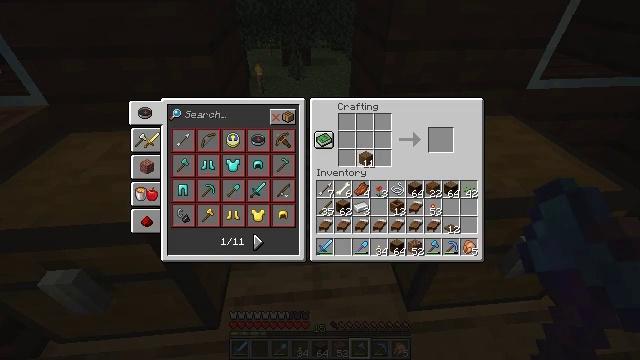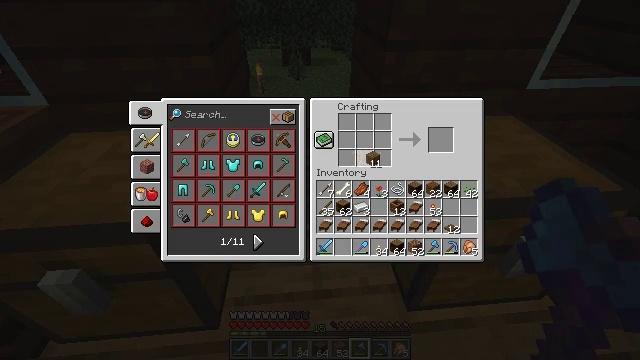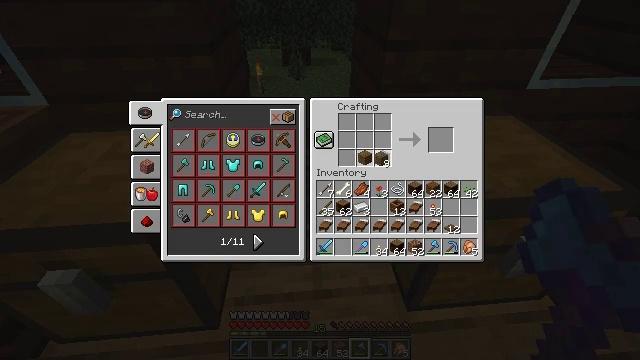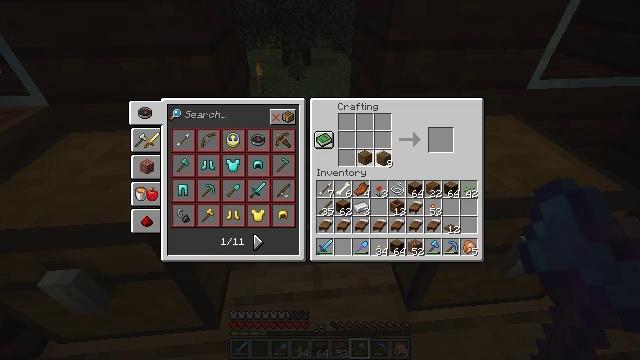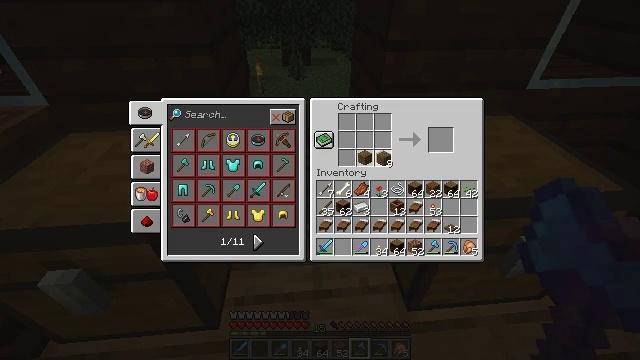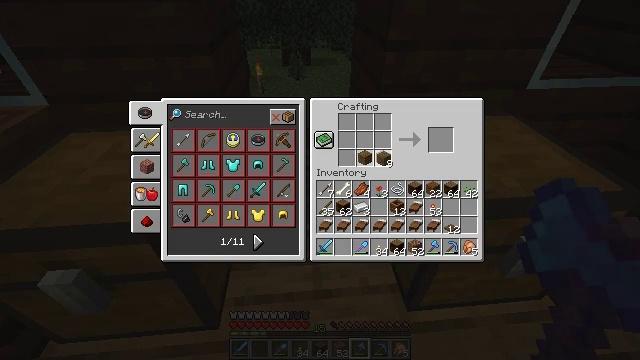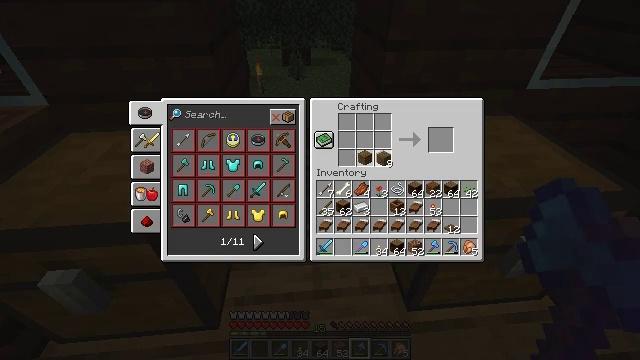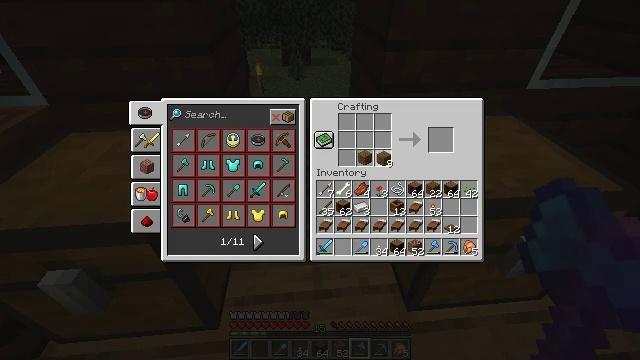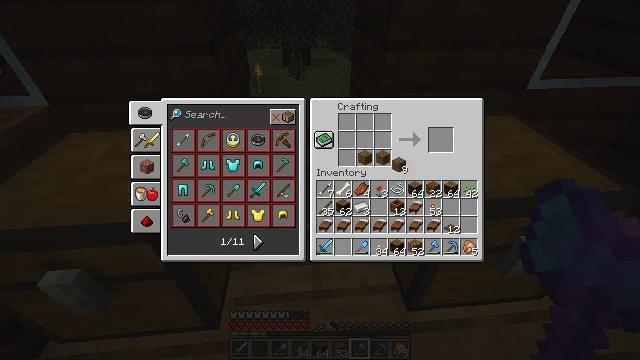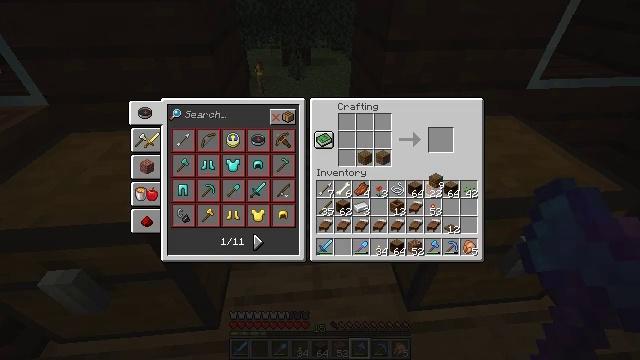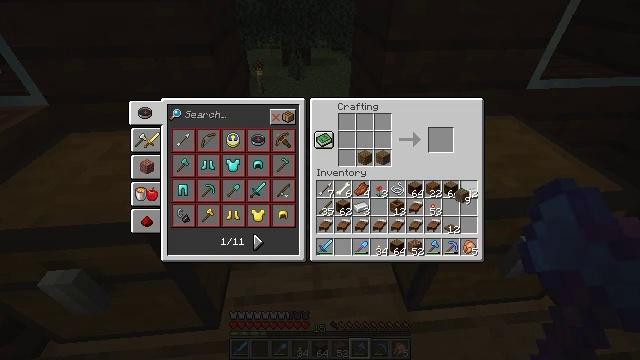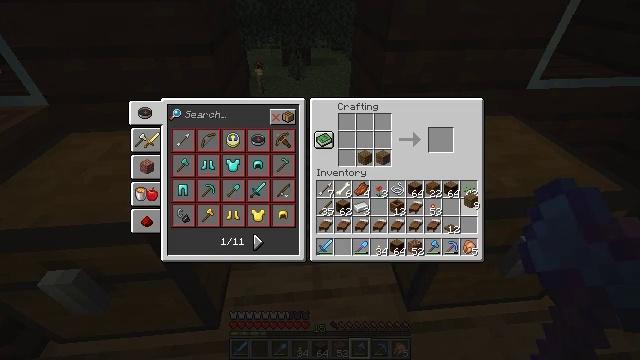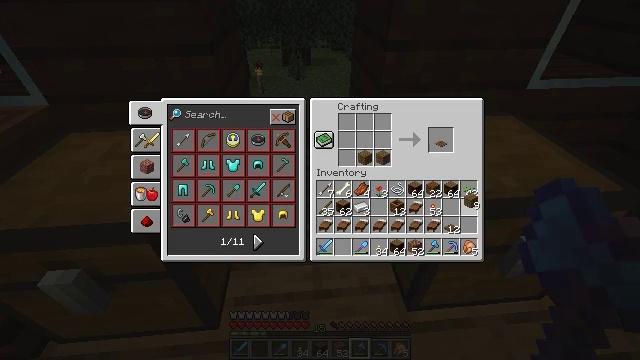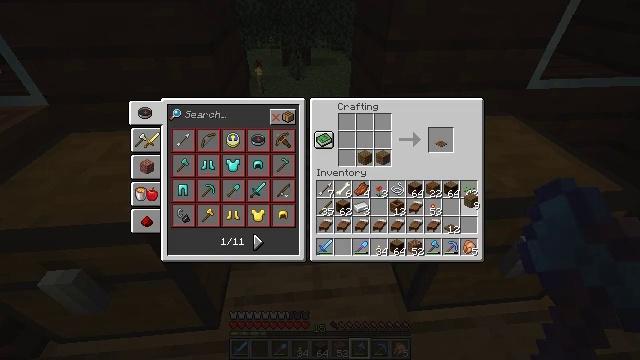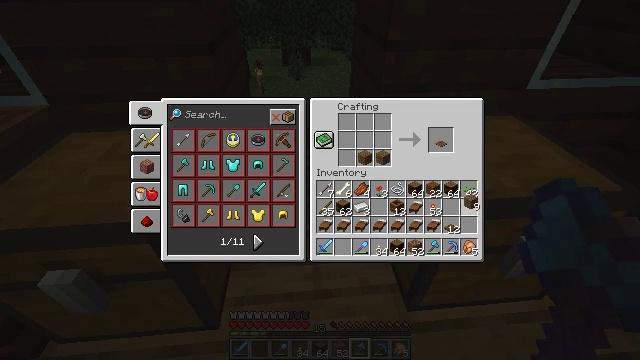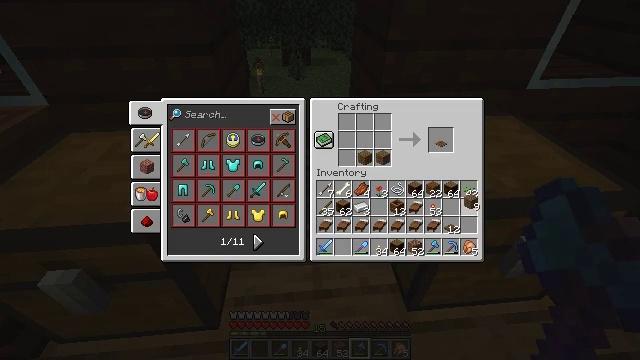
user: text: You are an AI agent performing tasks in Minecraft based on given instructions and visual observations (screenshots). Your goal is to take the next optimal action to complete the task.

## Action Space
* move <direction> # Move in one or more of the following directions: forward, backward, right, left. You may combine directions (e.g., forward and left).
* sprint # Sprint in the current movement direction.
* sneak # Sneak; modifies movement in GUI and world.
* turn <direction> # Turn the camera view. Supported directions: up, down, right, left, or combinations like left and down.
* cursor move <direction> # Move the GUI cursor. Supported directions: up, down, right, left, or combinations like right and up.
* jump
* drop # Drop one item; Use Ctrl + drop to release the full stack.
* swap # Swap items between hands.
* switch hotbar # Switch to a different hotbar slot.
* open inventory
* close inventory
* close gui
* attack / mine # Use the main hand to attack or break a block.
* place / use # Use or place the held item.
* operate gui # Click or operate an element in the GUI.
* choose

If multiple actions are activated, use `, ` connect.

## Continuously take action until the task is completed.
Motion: motion action
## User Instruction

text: Get some spruce planks and craft a spruce pressure plate.
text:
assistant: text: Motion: choose
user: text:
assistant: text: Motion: cursor move right, choose
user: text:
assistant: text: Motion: choose
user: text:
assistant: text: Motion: choose
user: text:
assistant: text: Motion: choose
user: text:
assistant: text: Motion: choose
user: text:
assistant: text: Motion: no_op
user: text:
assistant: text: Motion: cursor move right
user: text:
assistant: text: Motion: cursor move right and down
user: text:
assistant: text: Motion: cursor move right and down
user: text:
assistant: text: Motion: cursor move right
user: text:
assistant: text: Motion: no_op
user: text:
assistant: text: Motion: no_op
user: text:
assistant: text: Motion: no_op
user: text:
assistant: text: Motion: no_op
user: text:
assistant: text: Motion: no_op
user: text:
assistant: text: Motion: no_op
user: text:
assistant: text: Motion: no_op
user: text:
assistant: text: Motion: no_op
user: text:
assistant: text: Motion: no_op
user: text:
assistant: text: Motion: no_op
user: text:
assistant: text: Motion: no_op
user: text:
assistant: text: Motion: no_op
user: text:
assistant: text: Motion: no_op
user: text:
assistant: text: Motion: no_op
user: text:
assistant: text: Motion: no_op
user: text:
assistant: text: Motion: no_op
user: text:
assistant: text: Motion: no_op
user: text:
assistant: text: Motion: no_op
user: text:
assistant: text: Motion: no_op